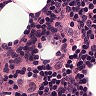
Metastatic tissue present: no